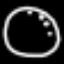
Label: clock